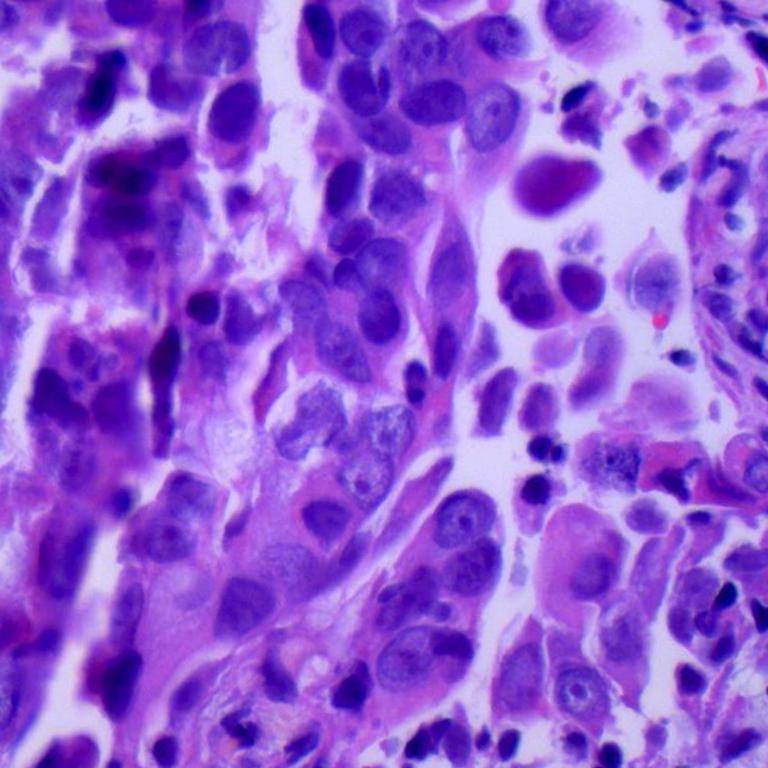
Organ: lung
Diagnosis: adenocarcinomas